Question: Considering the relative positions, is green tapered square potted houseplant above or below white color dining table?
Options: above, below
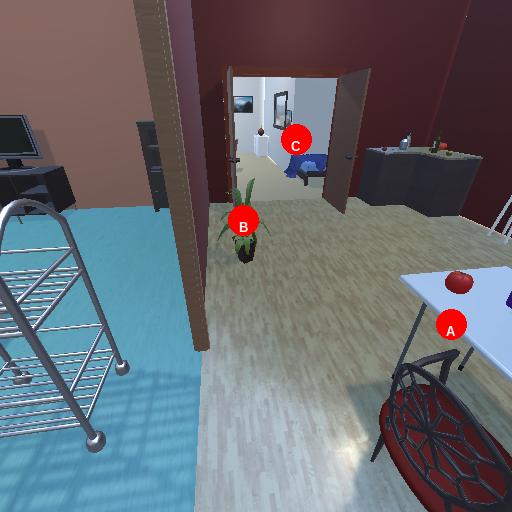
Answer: above